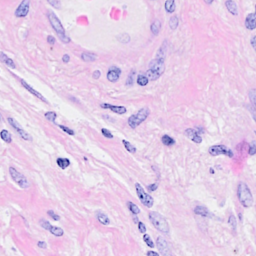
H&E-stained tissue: Breast